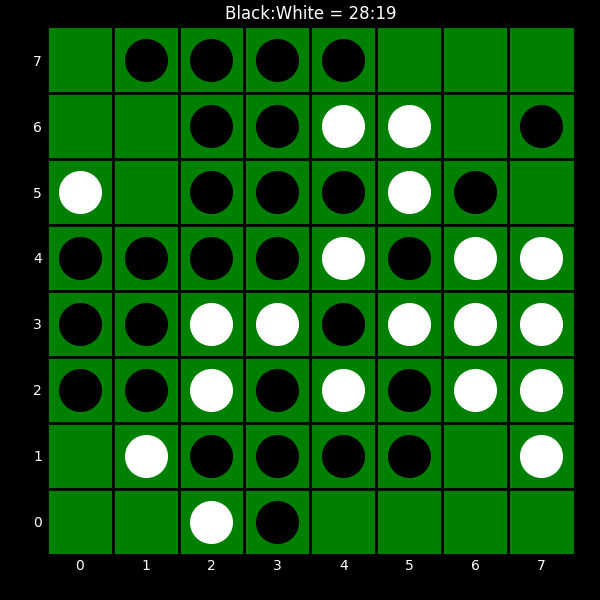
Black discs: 28
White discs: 19